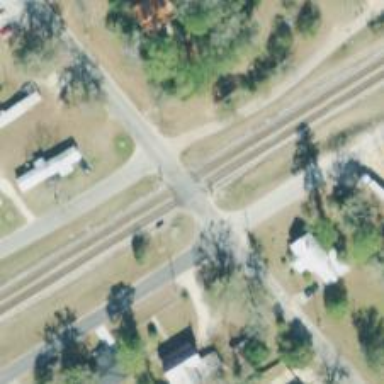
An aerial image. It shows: Level crossing with lights at railway intersection.